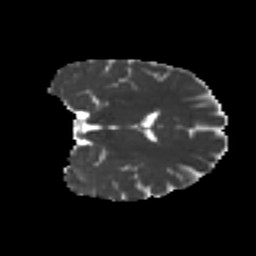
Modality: MD
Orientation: coronal
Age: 31
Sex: female
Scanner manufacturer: ge
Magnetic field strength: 3 T
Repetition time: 7.8 s
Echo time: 0.0606 s